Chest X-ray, PA view. Patient: 41 years old, sex F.
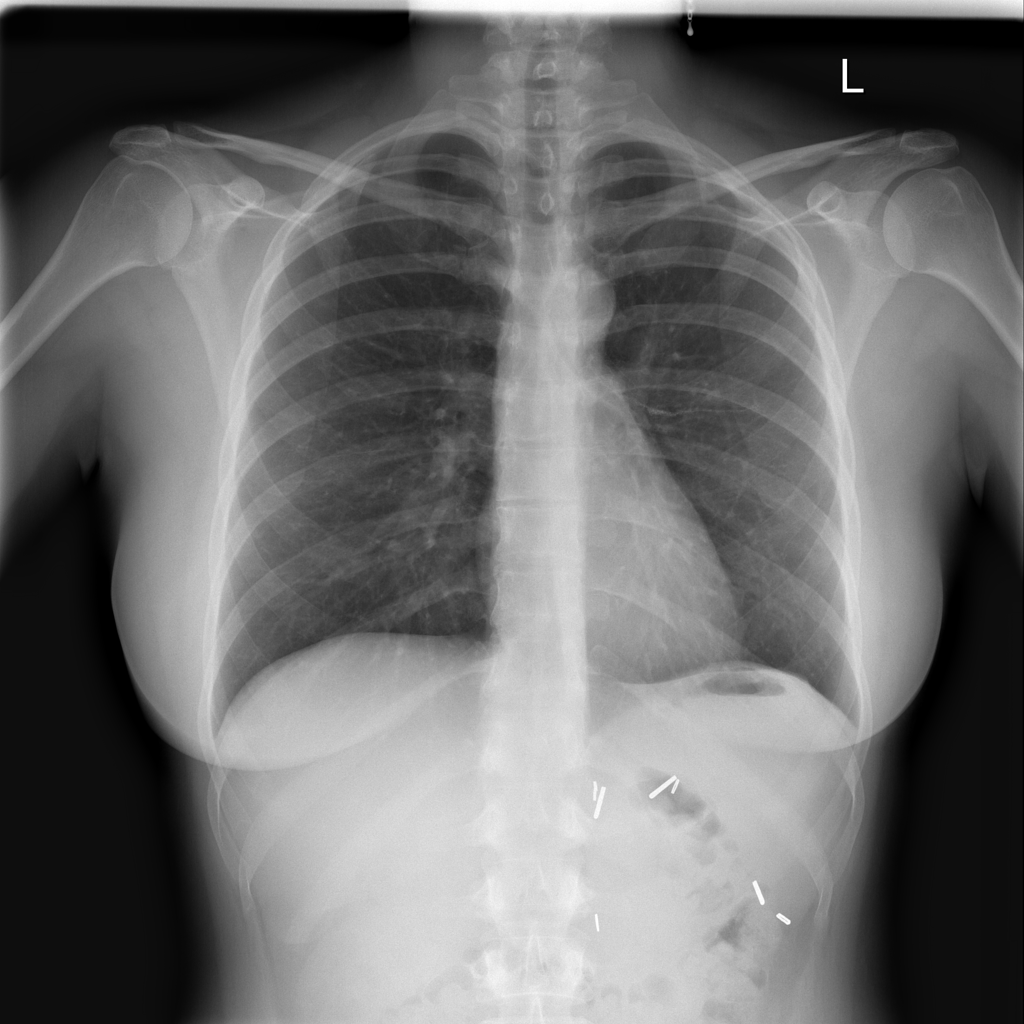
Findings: No Finding